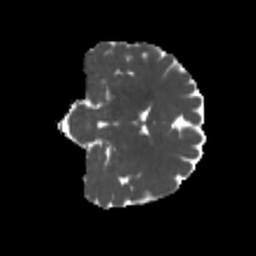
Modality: MD
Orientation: coronal
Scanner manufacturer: siemens
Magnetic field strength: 3 T
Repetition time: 4 s
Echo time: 0.0594 s